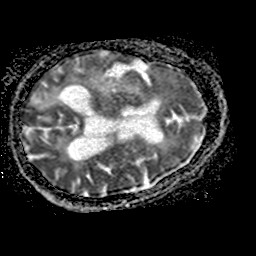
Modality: ADC
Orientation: axial
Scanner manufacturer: philips
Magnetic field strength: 1.5 T
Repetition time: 3.646 s
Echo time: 0.09257 s